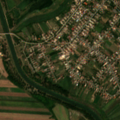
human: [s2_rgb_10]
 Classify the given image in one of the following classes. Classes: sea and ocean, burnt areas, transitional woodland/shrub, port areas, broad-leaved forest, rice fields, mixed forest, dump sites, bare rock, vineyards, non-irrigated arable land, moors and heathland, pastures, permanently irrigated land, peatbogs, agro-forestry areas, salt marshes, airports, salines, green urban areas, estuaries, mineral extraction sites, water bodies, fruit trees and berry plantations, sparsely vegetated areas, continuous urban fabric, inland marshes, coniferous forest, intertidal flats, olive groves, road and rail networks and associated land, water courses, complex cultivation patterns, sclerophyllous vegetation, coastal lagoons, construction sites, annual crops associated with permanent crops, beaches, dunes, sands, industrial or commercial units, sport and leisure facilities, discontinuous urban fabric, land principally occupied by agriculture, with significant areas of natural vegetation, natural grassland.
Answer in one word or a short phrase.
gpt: discontinuous urban fabric, non-irrigated arable land, land principally occupied by agriculture, with significant areas of natural vegetation, transitional woodland/shrub, water courses